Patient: sex M, age 60
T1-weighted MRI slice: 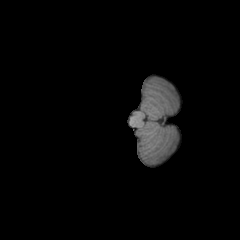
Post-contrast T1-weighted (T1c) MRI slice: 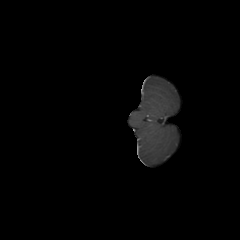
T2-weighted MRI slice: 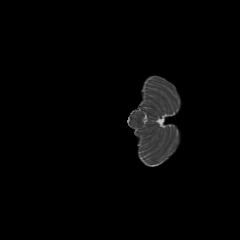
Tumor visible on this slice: no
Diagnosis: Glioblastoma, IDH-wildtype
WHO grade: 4